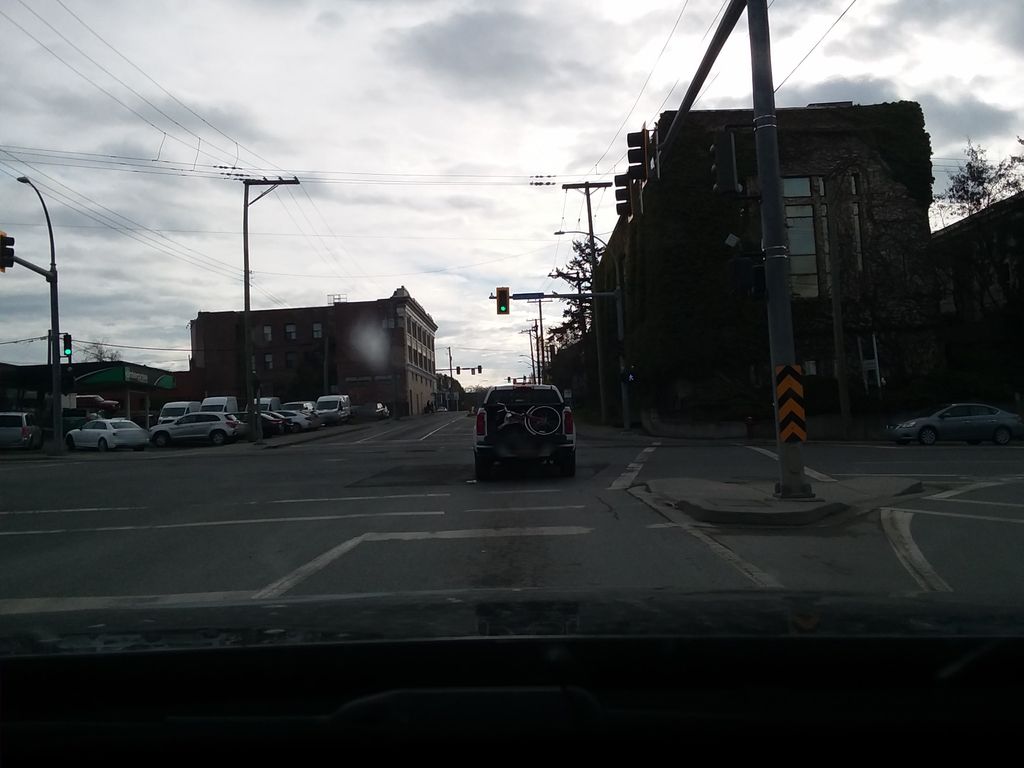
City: victoria